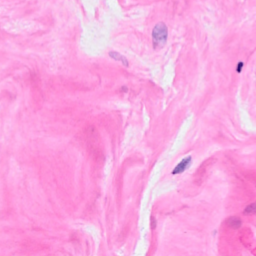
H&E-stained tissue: Breast